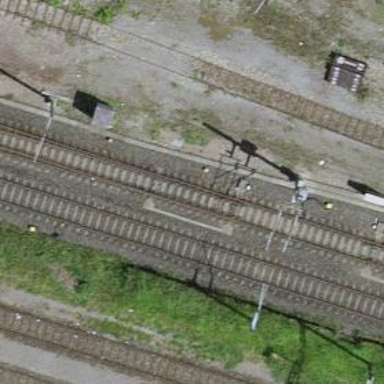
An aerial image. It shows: Single-track electrified railway with contact line.